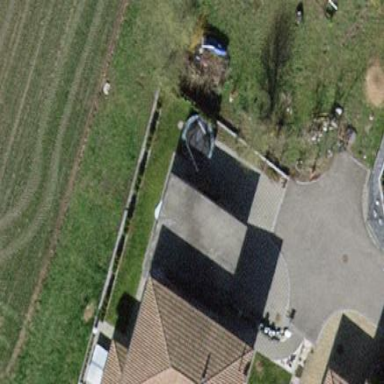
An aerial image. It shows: Garage.